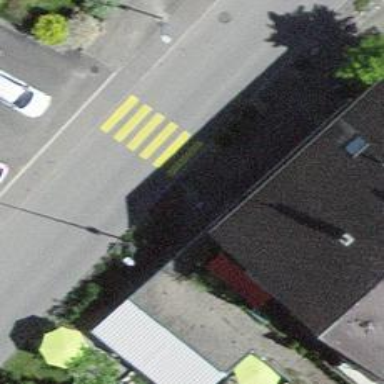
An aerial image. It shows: Sidewalk along the footway.